Question: I am using the Phylo package from Biopython to create phylogenetic trees.
For big trees, I need to decrease the fontsize of the leaf nodes. It has been suggested to change matplotlib.pyplot.rcParams['font.size'] but this only allows me to change axes names and titles, as Phylo defines its own font sizes.
I can not change Phylo source code as I am using it at the University.
Defining figures or axes is not an option as Phylo.draw() creates its own.
Does anyone have any suggestions on how to solve the problem, maybe stretching the y-axis?
So far I was using the following code to produce the tree:
'''
import matplotlib
import matplotlib.pyplot as plt
from Bio import Phylo
from cStringIO import StringIO
def plot_tree(treedata, output_file):
handle = StringIO(treedata) # parse the newick string
tree = Phylo.read(handle, "newick")
matplotlib.rc('font', size=6)
Phylo.draw(tree)
plt.savefig(output_file)
return
'''

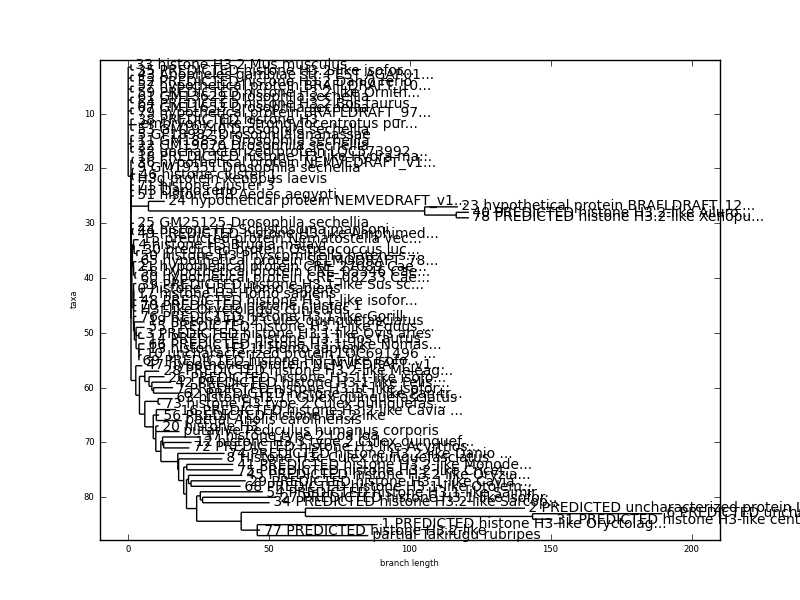
Answer: 'Phylo.draw()' can take the axes as an argument. From the method's documentation in Biopython you can read the following
> axes : matplotlib/pylab axes
If a valid matplotlib.axes.Axes instance, the phylogram is plotted in that Axes. By default (None), a new figure is created.
This means that you can load your own axes with your size of choice. For example:
'''
import matplotlib
import matplotlib.pyplot as plt
from Bio import Phylo
from io import StringIO
def plot_tree(treedata, output_file):
handle = StringIO(treedata) # parse the newick string
tree = Phylo.read(handle, "newick")
matplotlib.rc('font', size=6)
# set the size of the figure
fig = plt.figure(figsize=(10, 20), dpi=100)
# alternatively
# fig.set_size_inches(10, 20)
axes = fig.add_subplot(1, 1, 1)
Phylo.draw(tree, axes=axes)
plt.savefig(output_file, dpi=100)
return
'''